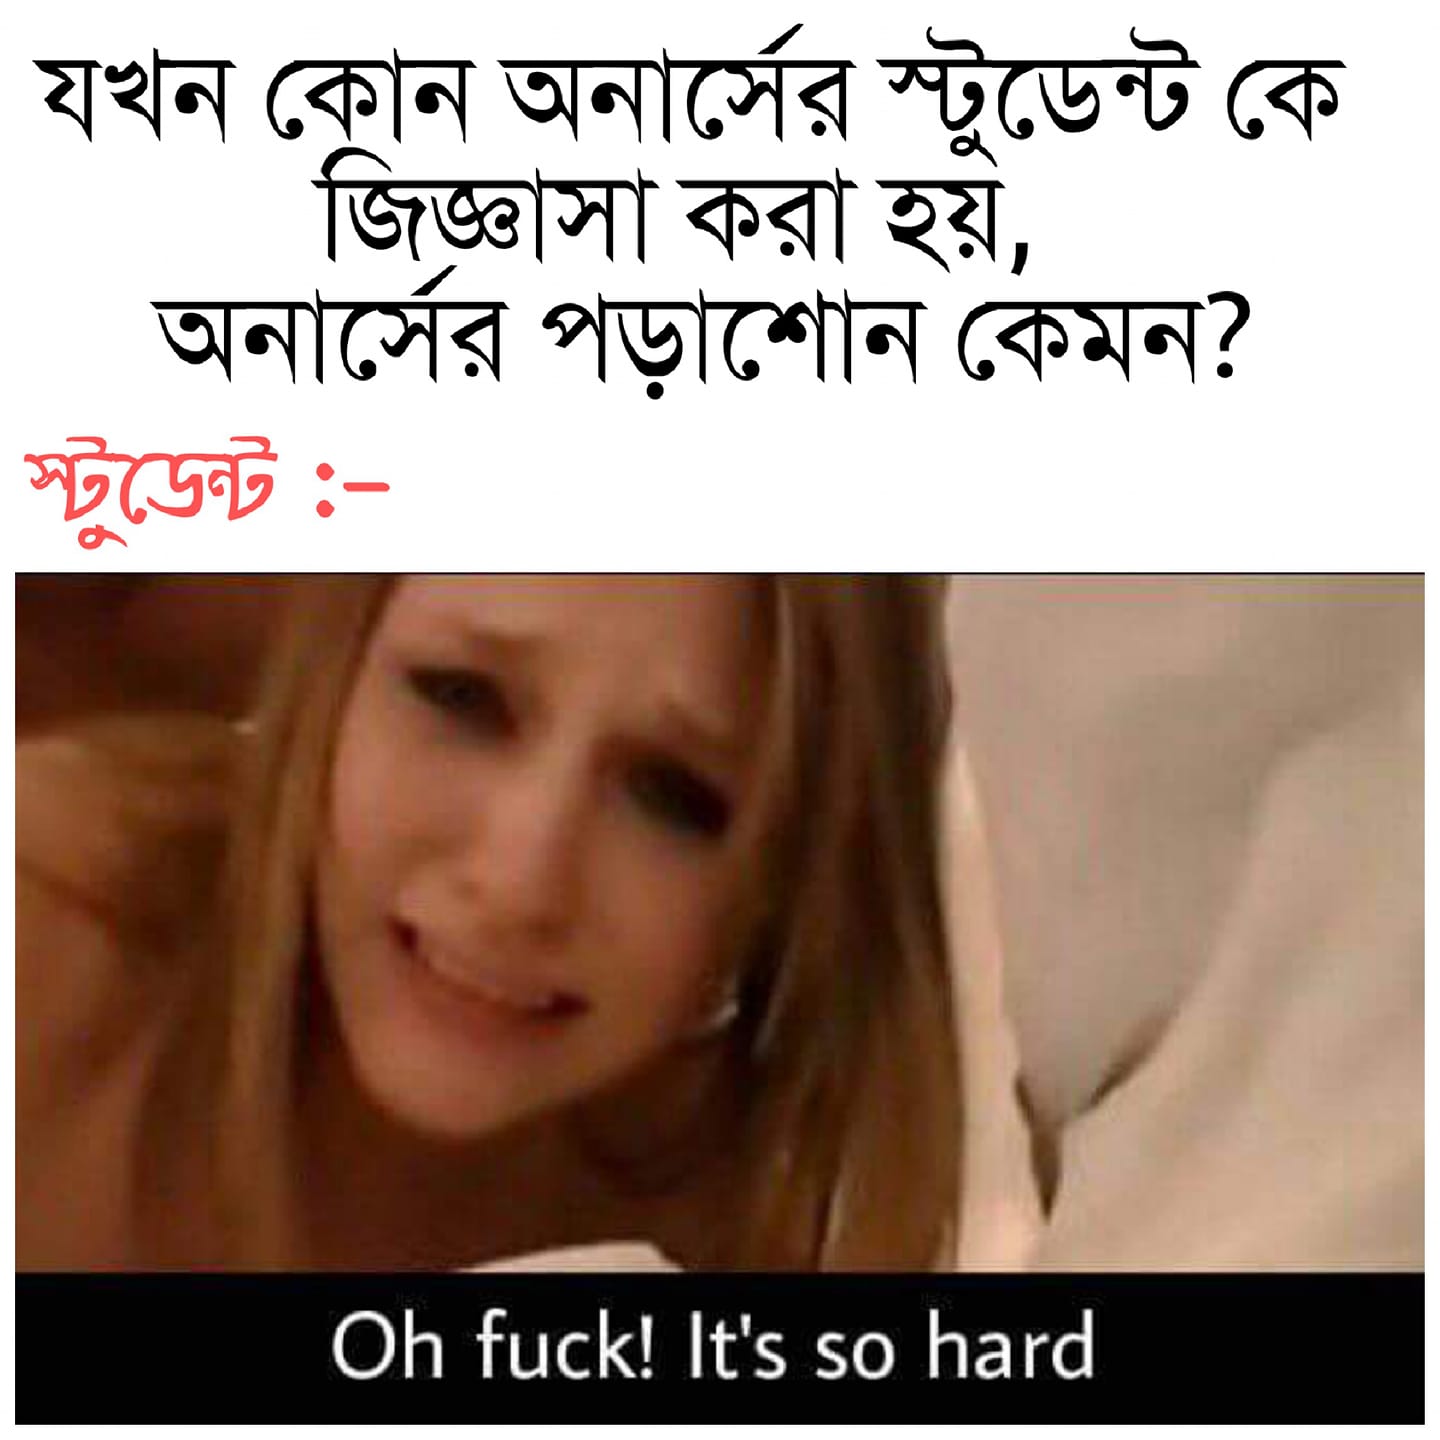
Caption: যখন কোন অনার্সের স্টুডেন্ট কে জিজ্ঞাসা করা হয়, অনার্সের পড়াশোন কেমন ?   স্টুডেন্টঃ-   Oh fuck ! It's so hard
Label: non-hate